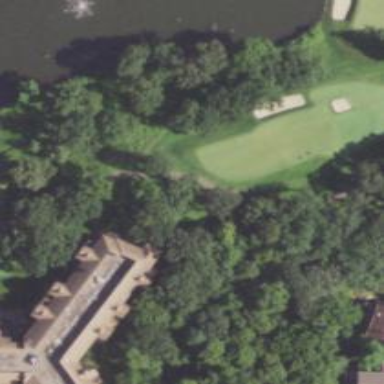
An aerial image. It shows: Golf hole.